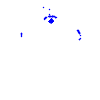
Particle: pion